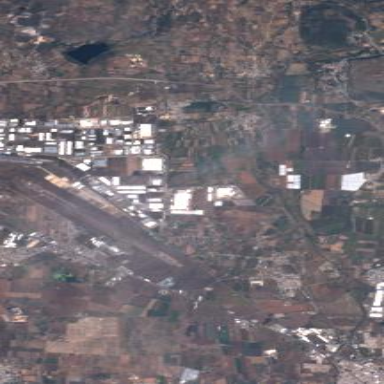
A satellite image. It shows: Public aerodrome or airport.